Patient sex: F
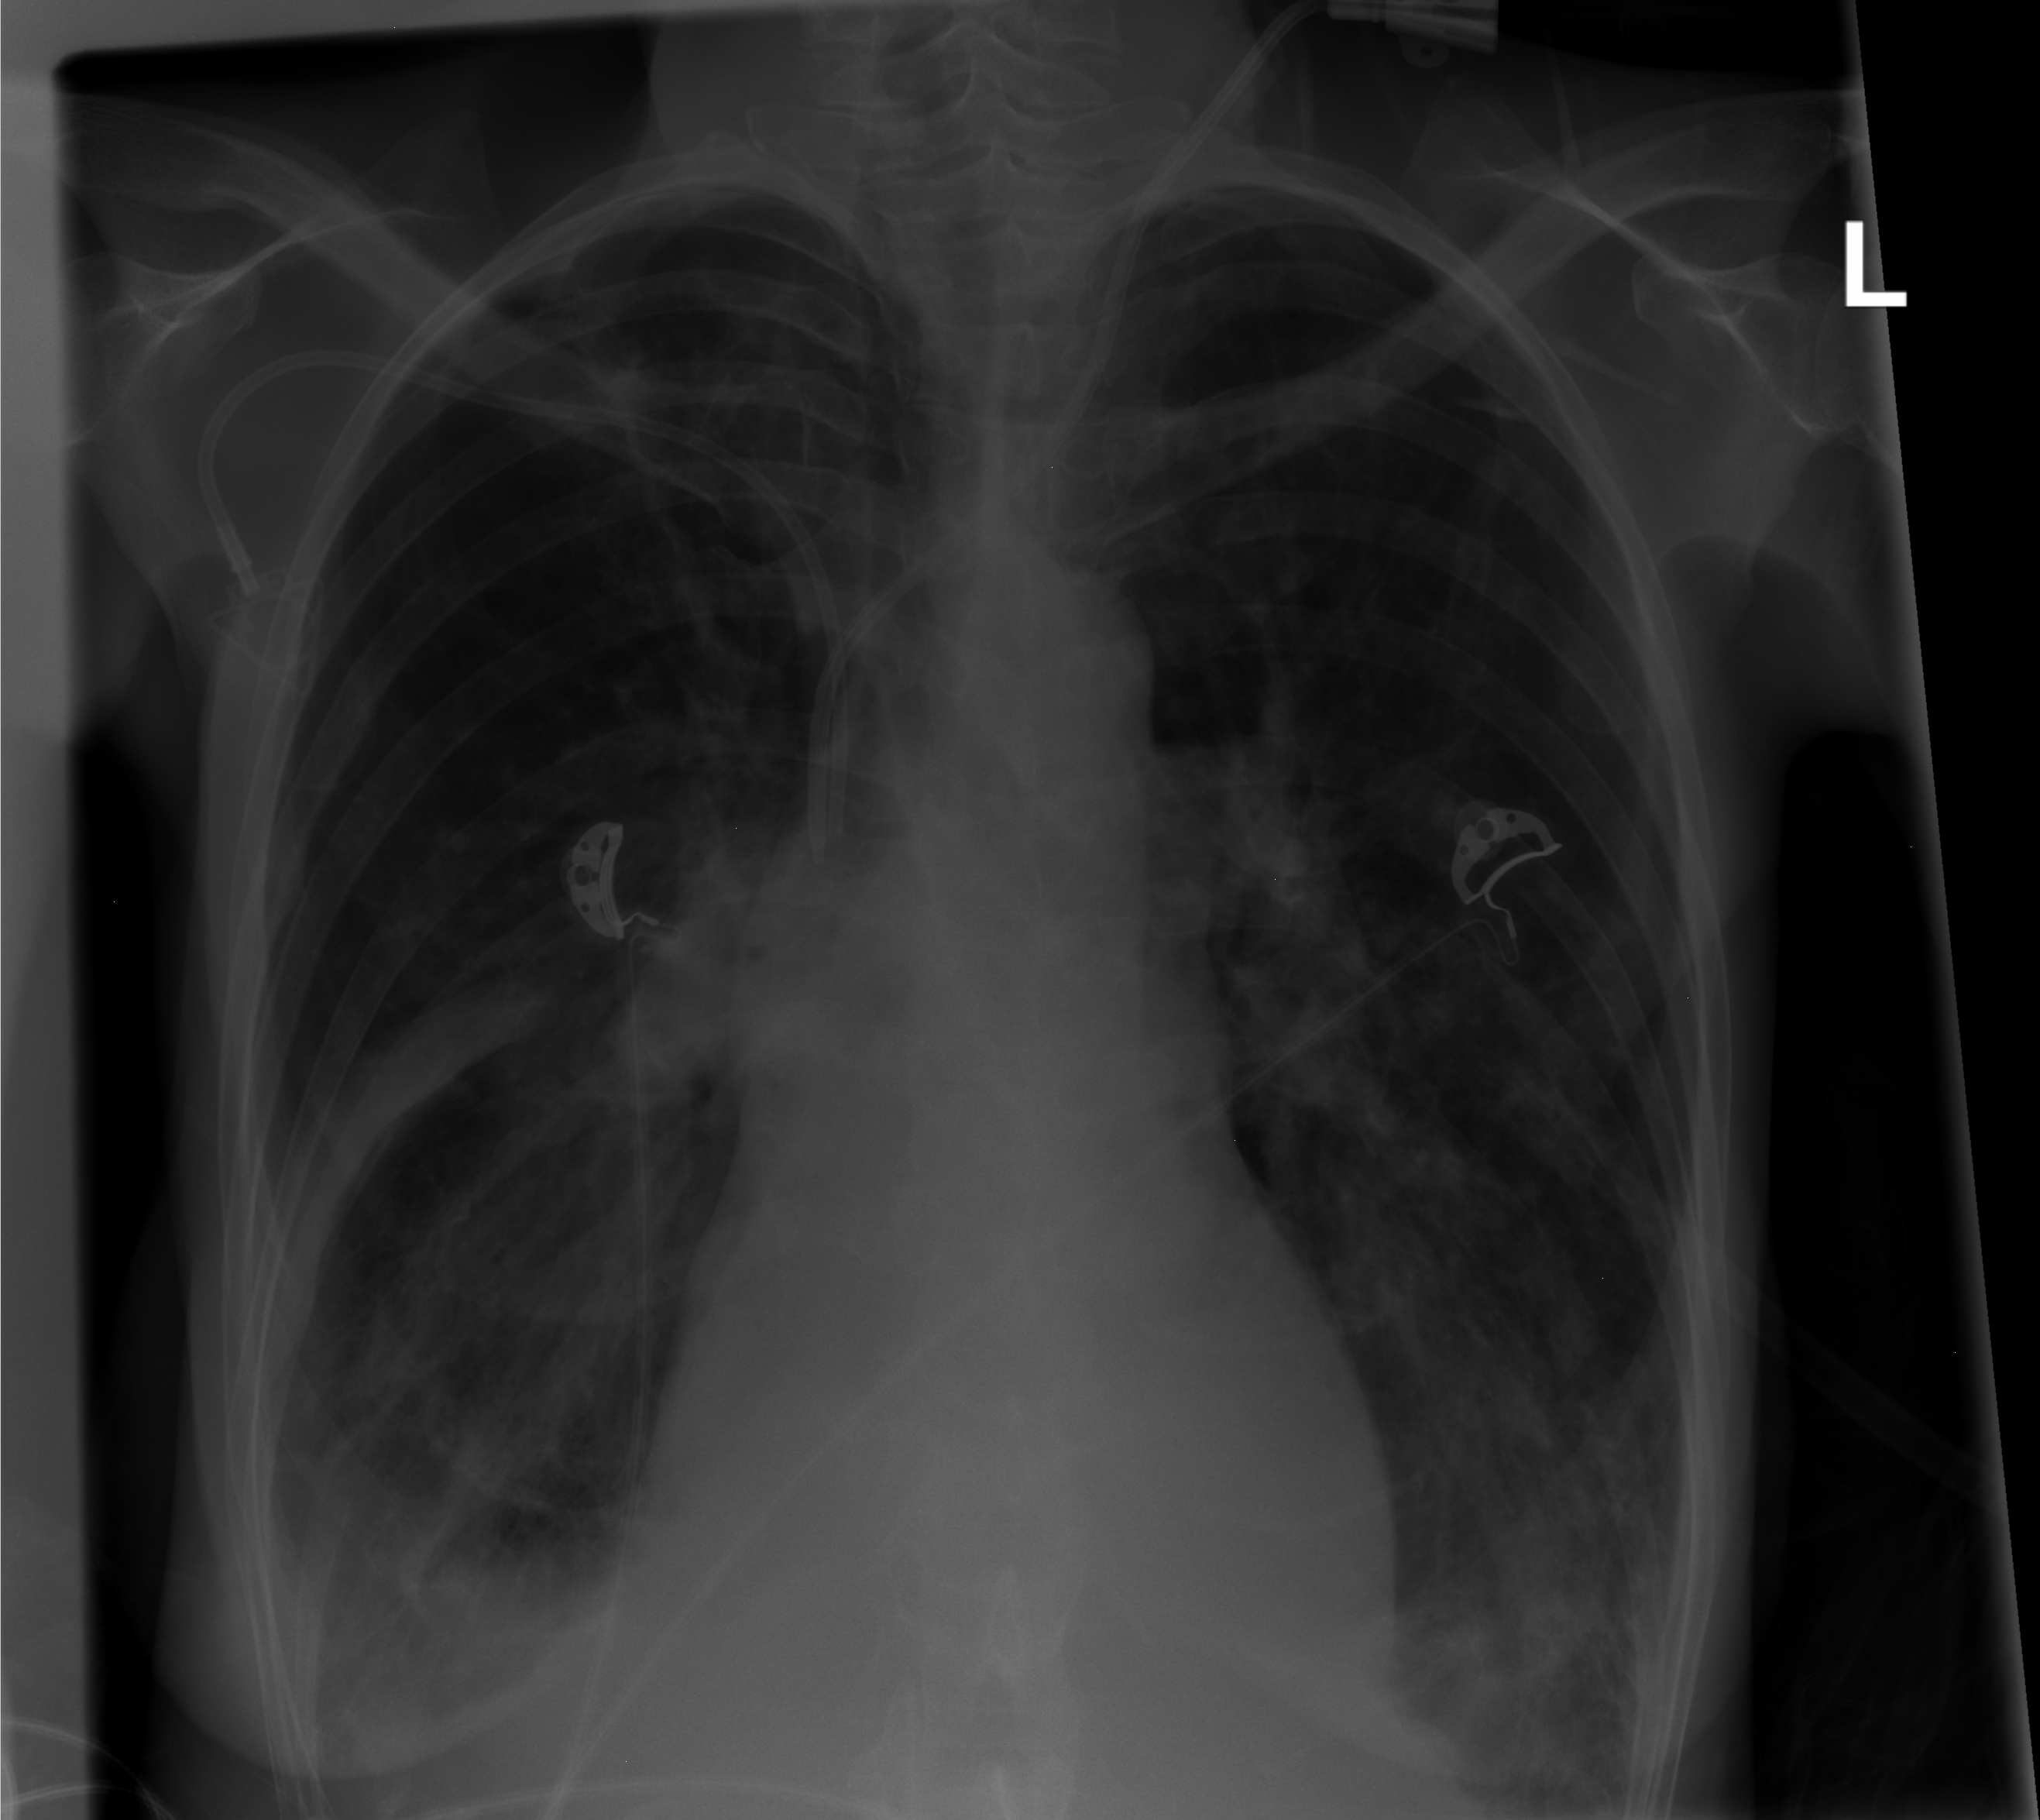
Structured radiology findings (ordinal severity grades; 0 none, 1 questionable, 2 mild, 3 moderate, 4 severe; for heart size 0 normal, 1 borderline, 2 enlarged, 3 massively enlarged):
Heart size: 0
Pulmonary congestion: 0
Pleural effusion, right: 0
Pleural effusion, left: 0
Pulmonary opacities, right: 0
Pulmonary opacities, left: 0
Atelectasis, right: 2
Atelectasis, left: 2